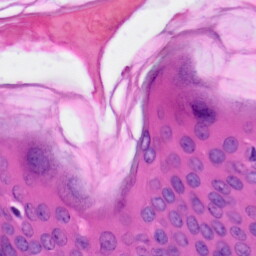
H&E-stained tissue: Skin